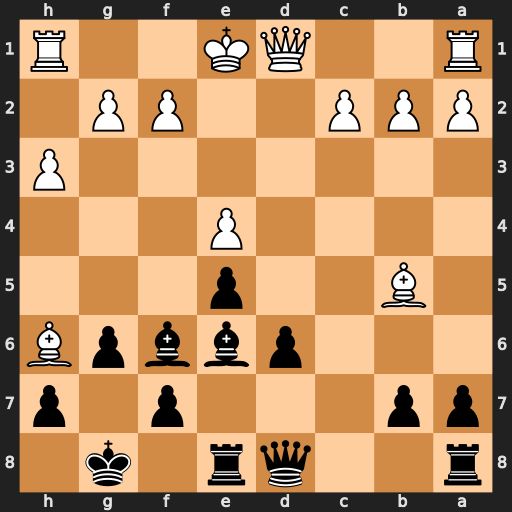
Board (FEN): r2qr1k1/pp3p1p/3pbbpB/1B2p3/4P3/7P/PPP2PP1/R2QK2R
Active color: b
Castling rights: KQ
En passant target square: -
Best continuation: Qa5+ c3 Qxb5